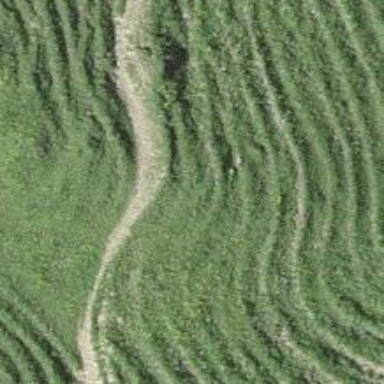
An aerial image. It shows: Path.